Question: I have an artificial neural network which plays Tic-Tac-Toe - but it is not complete yet.
---
- - -

---
-
But I don't really understand this algorithm.
---
The trace decay parameter l should be "0.1" as distal states should not get that much of the reward.
The learning rate is "0.5" in both layers (input and hidden).
It's a case of delayed reward: The reward remains "0" until the game ends. Then the reward becomes "1" for the first player's win, "-1" for the second player's win or "0" in case of a draw.
---
- - -
---
Thank you so much in advance :)
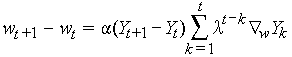
Answer: If you're serious about making this work, then understanding TD-lambda would be very helpful. Sutton and Barto's book, "Reinforcement Learning" is <URL> and covers this algorithm in detail. Basically, what TD-lambda does is create a mapping between a game state and the expected reward at the game's end. As games are played, states that are more likely to lead to winning states tend to get higher expected reward values.
For a simple game like tic-tac-toe, you're better off starting with a tabular mapping (just track an expected reward value for every possible game state). Then once you've got that working, you can try using a NN for the mapping instead. But I would suggest trying a separate, simpler NN project first...